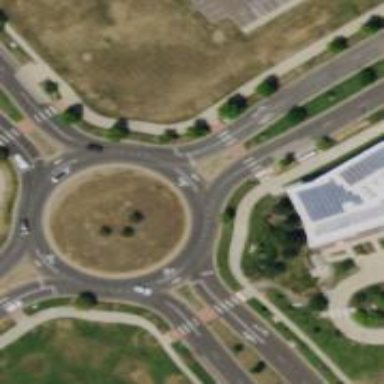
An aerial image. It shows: Secondary road with asphalt surface leading to roundabout junction.